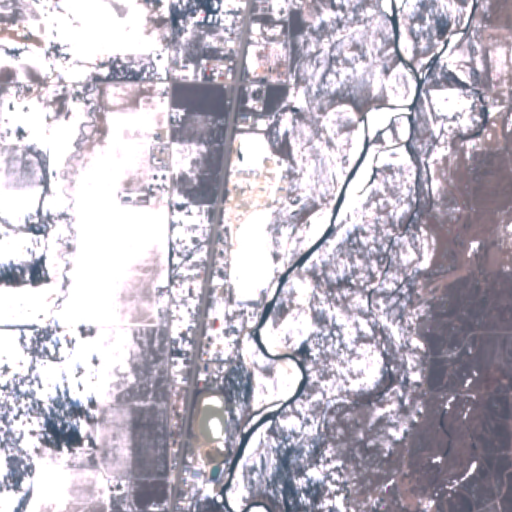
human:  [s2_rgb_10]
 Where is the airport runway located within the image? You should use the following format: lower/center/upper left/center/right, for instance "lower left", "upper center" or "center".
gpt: The airport runway is located in the upper left of the image.
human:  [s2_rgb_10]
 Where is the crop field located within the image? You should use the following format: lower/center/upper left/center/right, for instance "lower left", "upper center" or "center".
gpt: The crop field is located in the lower right of the image.
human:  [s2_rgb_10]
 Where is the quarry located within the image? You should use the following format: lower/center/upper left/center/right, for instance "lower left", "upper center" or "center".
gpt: The quarry is located in the upper center of the image.
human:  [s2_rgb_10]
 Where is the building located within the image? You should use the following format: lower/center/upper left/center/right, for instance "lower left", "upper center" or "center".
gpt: The building is located in the upper right of the image.
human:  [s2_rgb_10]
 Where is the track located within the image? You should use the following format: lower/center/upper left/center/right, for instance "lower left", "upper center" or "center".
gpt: There is no track in the image.